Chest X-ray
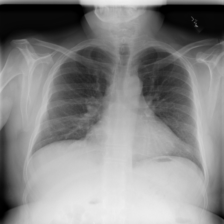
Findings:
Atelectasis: negative
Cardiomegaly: negative
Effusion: negative
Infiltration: negative
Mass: negative
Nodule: negative
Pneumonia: negative
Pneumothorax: negative
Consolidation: negative
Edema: negative
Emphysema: negative
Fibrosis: negative
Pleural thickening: negative
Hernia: negative